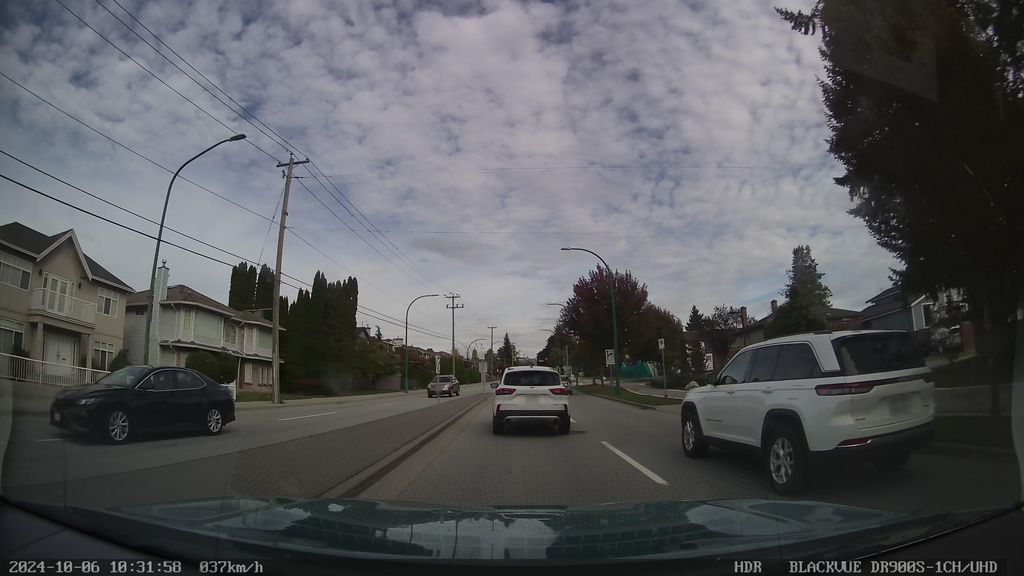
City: vancouver